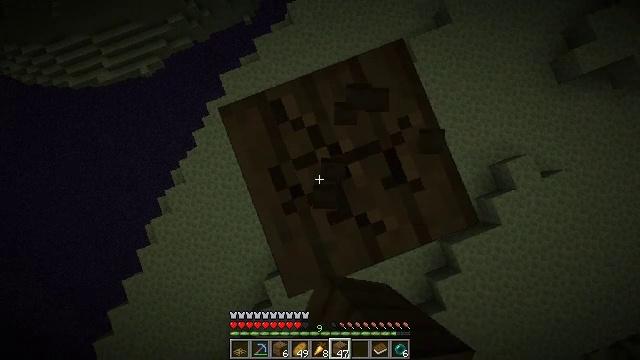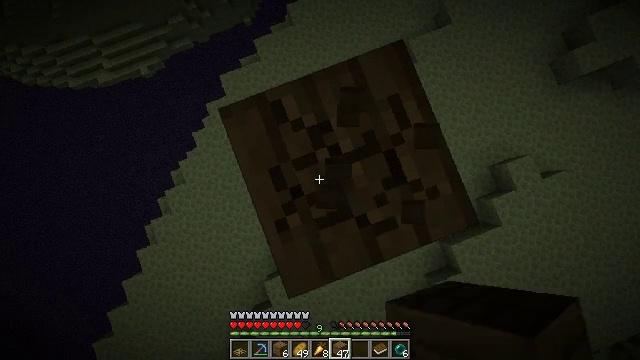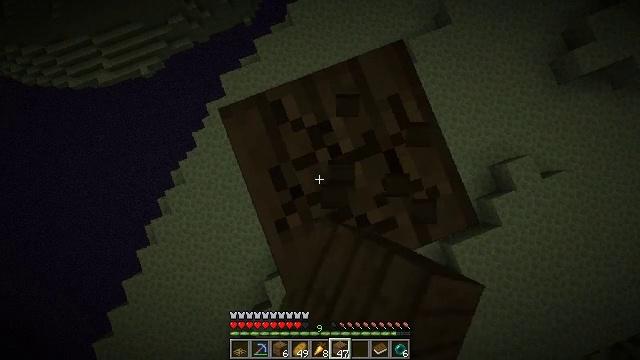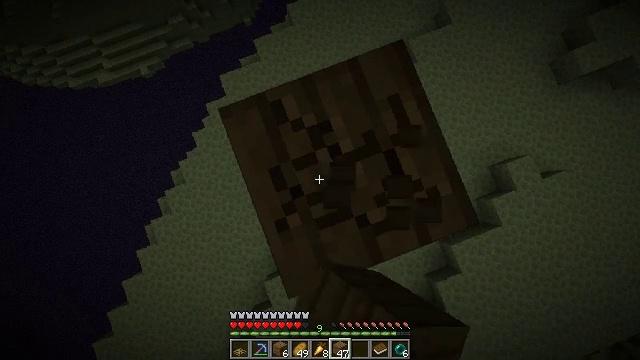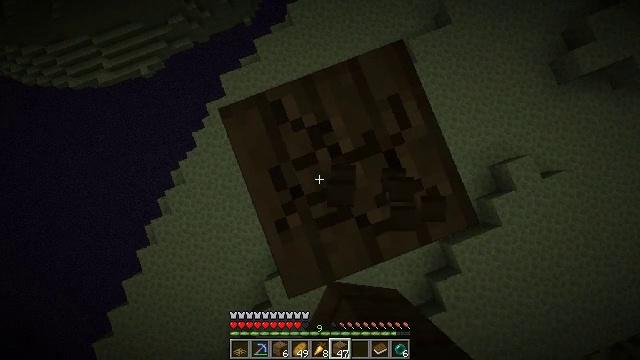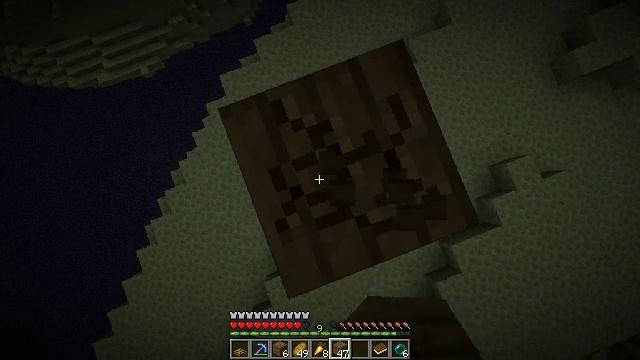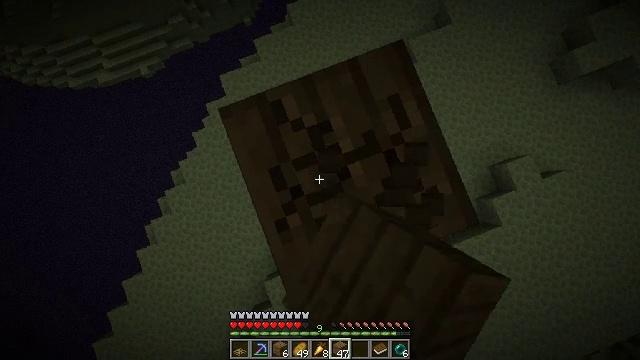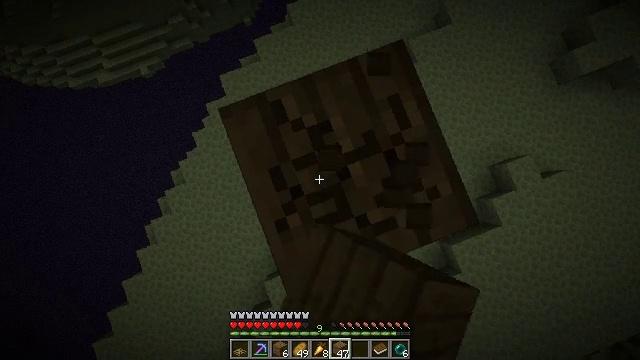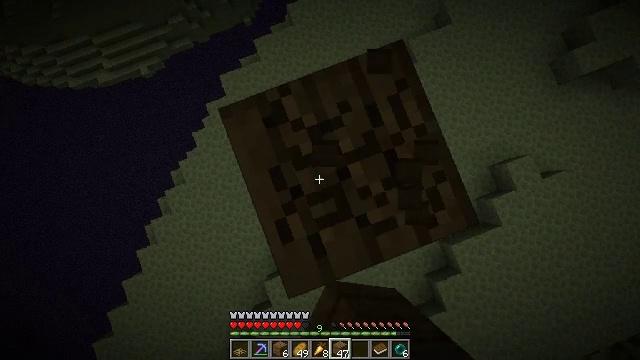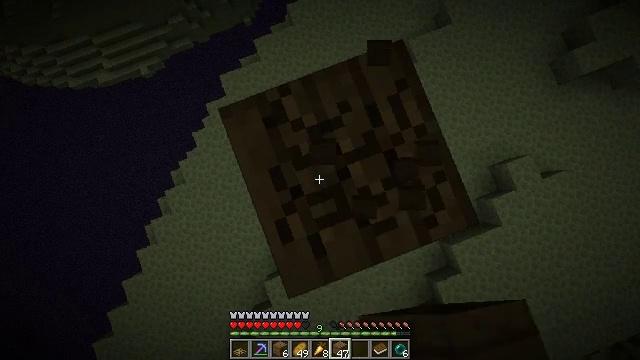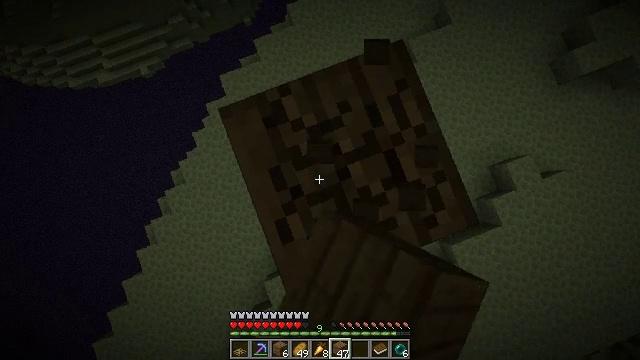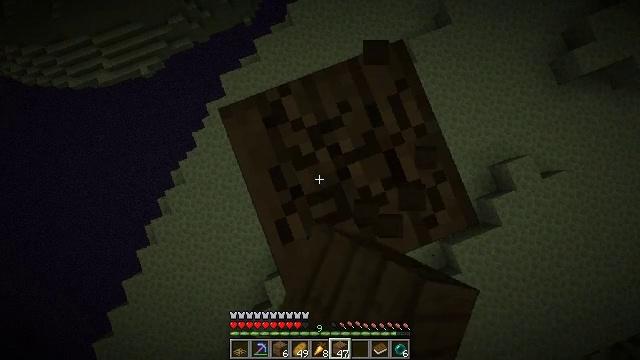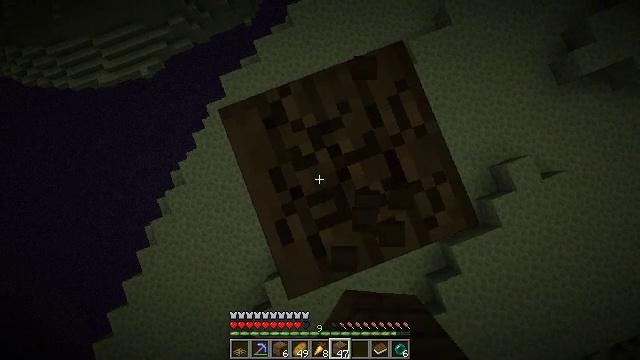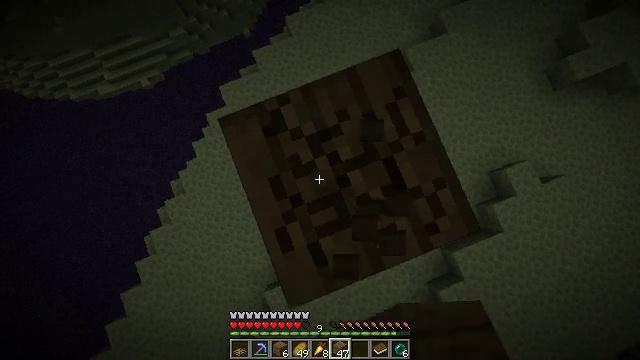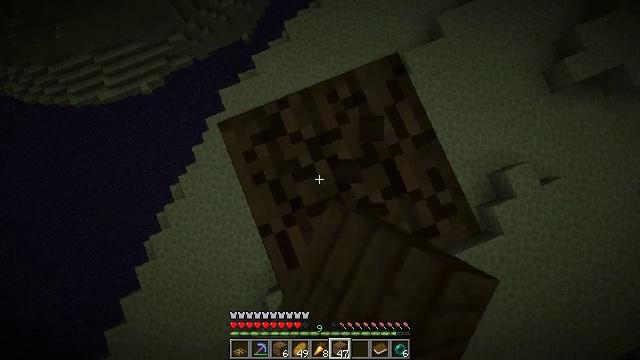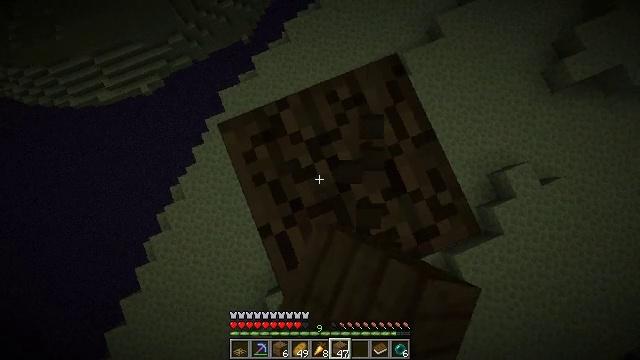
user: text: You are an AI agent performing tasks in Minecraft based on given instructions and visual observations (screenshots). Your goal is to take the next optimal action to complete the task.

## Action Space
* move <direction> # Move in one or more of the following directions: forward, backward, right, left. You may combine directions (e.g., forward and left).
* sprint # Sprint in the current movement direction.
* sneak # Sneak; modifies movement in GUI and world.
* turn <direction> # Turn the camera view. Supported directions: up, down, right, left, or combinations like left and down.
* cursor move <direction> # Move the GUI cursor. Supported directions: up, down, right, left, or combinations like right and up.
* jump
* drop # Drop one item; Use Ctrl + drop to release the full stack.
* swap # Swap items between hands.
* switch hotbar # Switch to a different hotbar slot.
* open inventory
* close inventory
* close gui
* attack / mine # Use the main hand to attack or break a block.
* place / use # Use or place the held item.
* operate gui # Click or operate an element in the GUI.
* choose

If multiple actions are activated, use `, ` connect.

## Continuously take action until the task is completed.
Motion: motion action
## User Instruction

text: Break spruce planks from a structure.
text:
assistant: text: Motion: sneak, attack / mine
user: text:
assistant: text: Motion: sneak, attack / mine
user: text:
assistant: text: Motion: sneak, attack / mine
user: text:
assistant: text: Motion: sneak, attack / mine
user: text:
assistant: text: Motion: sneak, attack / mine
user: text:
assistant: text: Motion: sneak, attack / mine
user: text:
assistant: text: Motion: sneak, attack / mine
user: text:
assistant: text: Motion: sneak, attack / mine
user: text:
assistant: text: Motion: sneak, attack / mine
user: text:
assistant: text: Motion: sneak, attack / mine
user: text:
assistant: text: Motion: sneak, attack / mine
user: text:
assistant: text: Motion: sneak, attack / mine
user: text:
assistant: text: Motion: sneak, turn up, attack / mine
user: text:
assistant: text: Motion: sneak, attack / mine
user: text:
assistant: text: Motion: sneak, attack / mine
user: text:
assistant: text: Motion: sneak, attack / mine
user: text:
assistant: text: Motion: sneak, attack / mine
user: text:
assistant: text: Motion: sneak, attack / mine
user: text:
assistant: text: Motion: sneak, attack / mine
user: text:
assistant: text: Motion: sneak, attack / mine
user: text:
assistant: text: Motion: sneak, attack / mine
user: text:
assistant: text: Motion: sneak, attack / mine
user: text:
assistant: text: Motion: sneak, turn up, attack / mine
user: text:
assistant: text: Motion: sneak, attack / mine
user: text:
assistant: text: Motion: sneak, attack / mine
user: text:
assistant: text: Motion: sneak, attack / mine
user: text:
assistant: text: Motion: sneak, attack / mine
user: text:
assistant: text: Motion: sneak, attack / mine
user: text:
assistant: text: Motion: sneak, attack / mine
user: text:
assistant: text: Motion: sneak, attack / mine